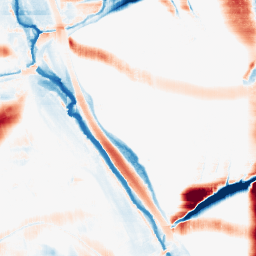
Category: morphological
Decomposition family: morphological_rect
Decomposition parameters: operation: average
width: 50
height: 20
Upsampling method: sinc_blackman
Upsampling parameters: scale: 2
kernel_size: 16
Upsampling scale: 2